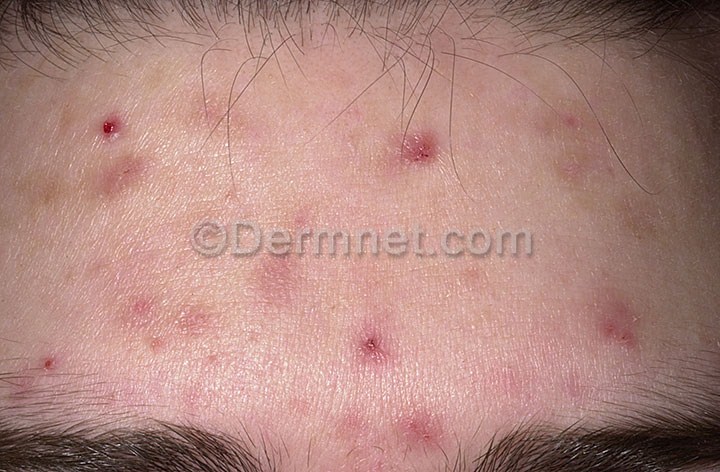
Disease: Acne and Rosacea Photos